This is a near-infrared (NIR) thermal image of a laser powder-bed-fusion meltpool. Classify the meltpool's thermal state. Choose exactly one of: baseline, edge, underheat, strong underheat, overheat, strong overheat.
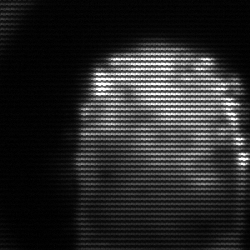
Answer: baseline